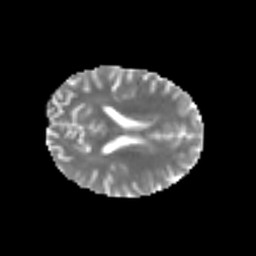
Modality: MD
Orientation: axial
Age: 25
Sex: male
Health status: healthy